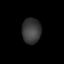
Tissue: skin
Cell type: Fibroblasts
Senescence score: 0.805
Nuclear area (px): 471
Mean DAPI intensity: 58.609